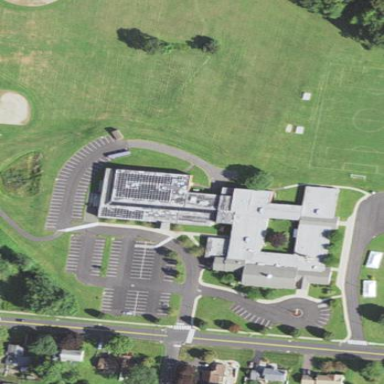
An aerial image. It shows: School.